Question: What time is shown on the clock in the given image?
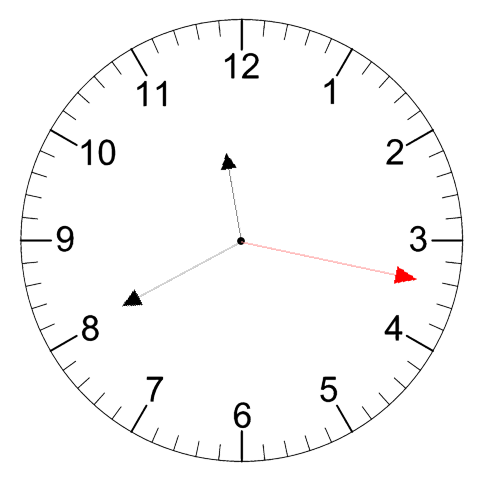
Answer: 11:40:17